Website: bh-photo
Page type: address-validator
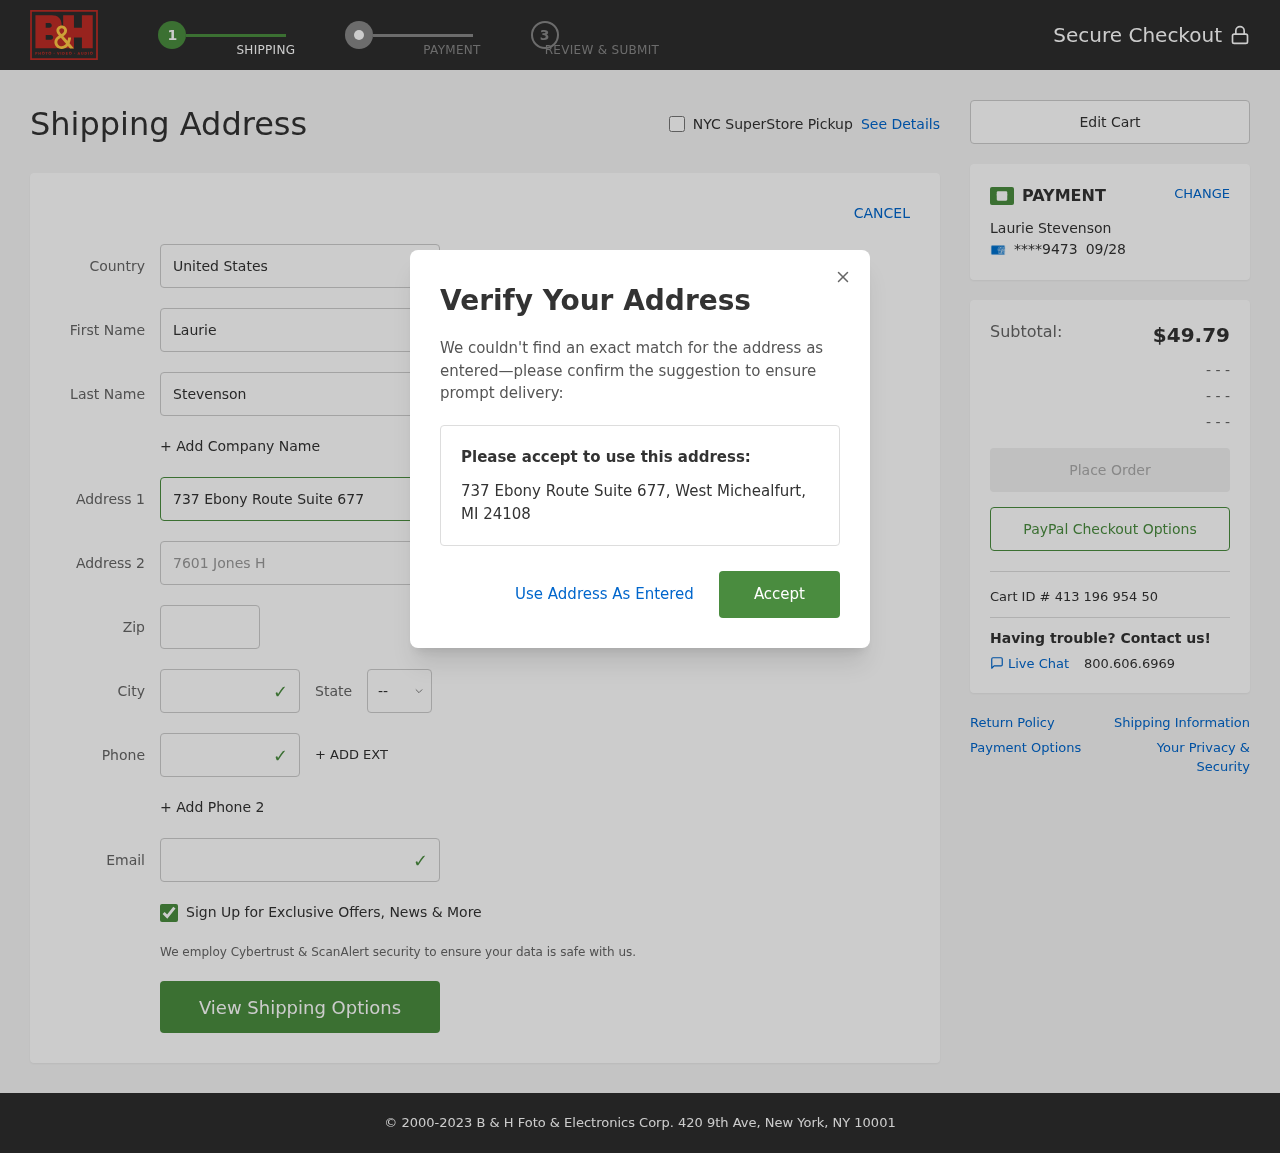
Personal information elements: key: PII_CARD_EXPIRY
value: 09/28
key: PII_CARD_LAST4
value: ****9473
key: PII_CITY
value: West Michealfurt
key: PII_COUNTRY
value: United States
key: PII_EMAIL
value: lstevenson@yahoo.com
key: PII_FIRSTNAME
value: Laurie
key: PII_FULLNAME
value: Laurie Stevenson
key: PII_LASTNAME
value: Stevenson
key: PII_PHONE
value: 5256827398
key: PII_POSTCODE
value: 24108
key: PII_STATE_ABBR
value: MI
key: PII_STREET
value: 737 Ebony Route Suite 677
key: PII_STREET2
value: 7601 Jones Harbors
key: PII_CITY_STATE_ZIP
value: West Michealfurt, MI 24108
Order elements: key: ORDER_SUBTOTAL
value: $49.79
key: ORDER_ID
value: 413 196 954 50